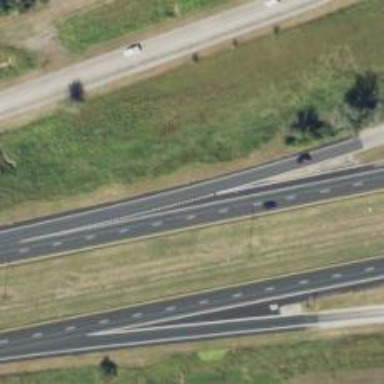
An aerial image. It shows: Motorway link.